Question: I am trying to run Decision Tree Classifier but I face this problem.Please can you explain me how do I fix this Error?My English isn't very good but I will try to understand!I'm just starting to learn the program, so please point me out if there's anything that isn't good enough.thank you!
'''
import matplotlib.pyplot as plt
from sklearn.tree import DecisionTreeClassifier
from sklearn import tree
import pandas as pd
sale=pd.read_csv('Online_Sale.csv')
plt.rcParams['font.sans-serif'] = ['Microsoft JhengHei']
sale['Hui Gou '] = sale['Hui Gou '].apply(lambda x: 1 if x == 'Y' else 0)
sale['Dan Wei Shou Jia '] = sale['Dan Wei Shou Jia '].str.replace(',', '').astype(float)
x=sale['Nian Ji '],sale['Dan Wei Shou Jia ']
y=sale['Hui Gou ']
print(x)
print(y)
clf = DecisionTreeClassifier(random_state=0)
model = clf.fit(x, y)
text_representation = tree.export_text(clf)
print(text_representation)
fig = plt.figure(figsize=(15,12))
tree.plot_tree(clf,
filled=True)
fig.savefig("decistion_tree.png")
'''
data:

I looked for a lot of different approaches, but I didn't have a way to fully understand what the problem is...
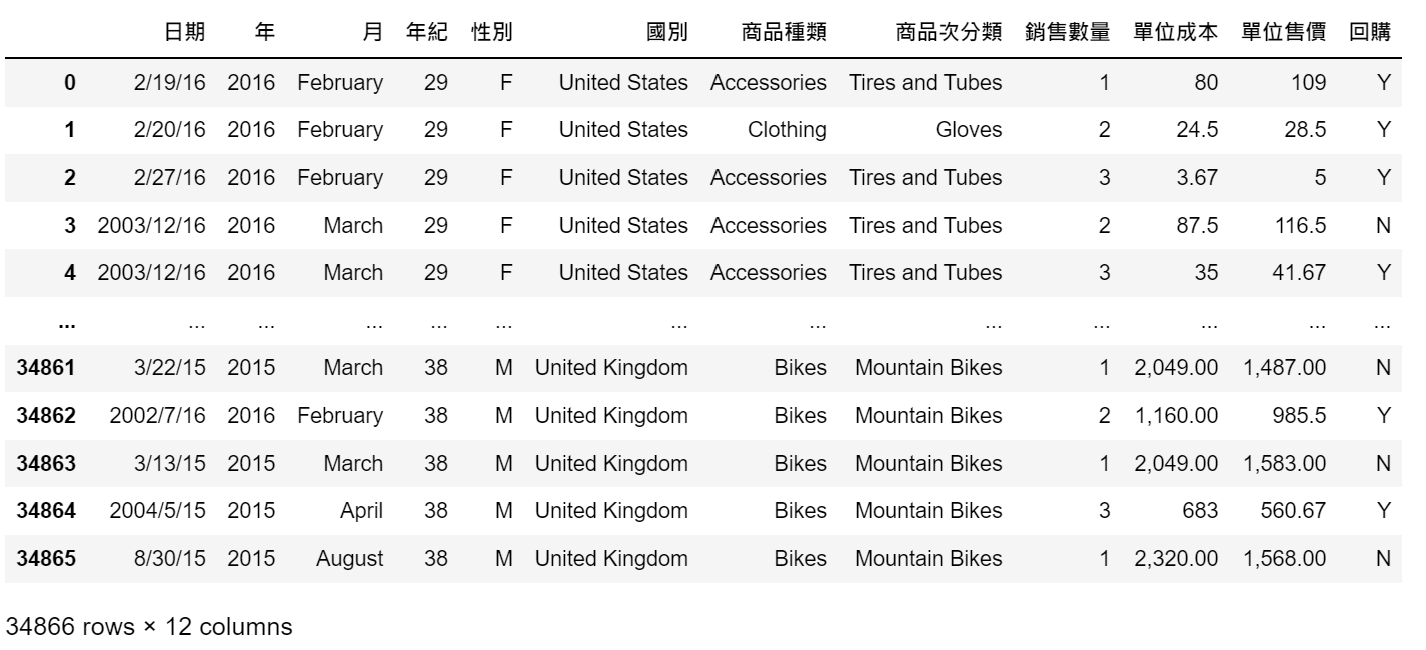
Answer: There is just a small error with:
'''
x=sale['Nian Ji '],sale['Dan Wei Shou Jia ']
'''
Rather than selecting the columns you want, this creates a tuple of the columns, hence the end of the error message '... does not match number of samples=2'
One way to create a new 'pd.DataFrame' with your selected columns:
'''
x=sale[['Nian Ji ', 'Dan Wei Shou Jia ']]
'''